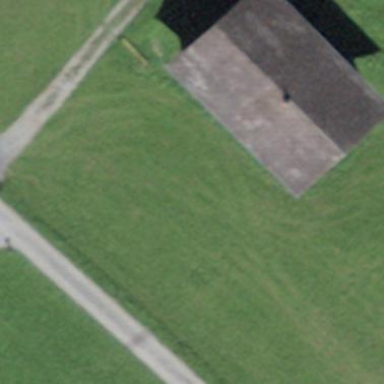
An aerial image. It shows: Farm building.